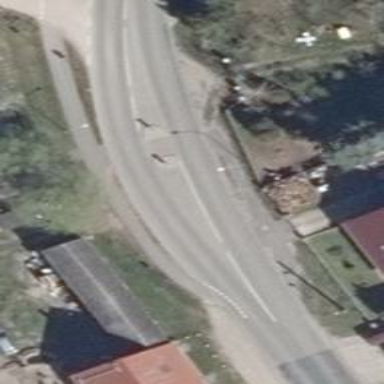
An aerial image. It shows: Secondary road with asphalt surface.